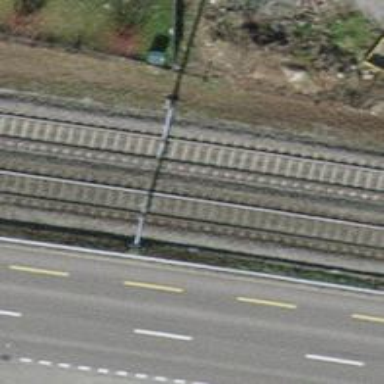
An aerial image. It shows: Solitary milestone along the railway.